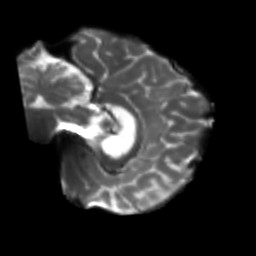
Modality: T2w
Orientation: sagittal
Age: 53
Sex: male
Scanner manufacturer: siemens
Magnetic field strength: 3 T
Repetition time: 5.47 s
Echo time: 0.0854 s